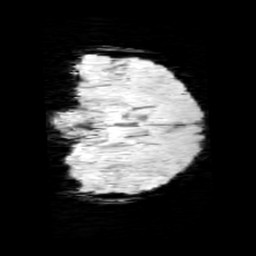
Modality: minIP
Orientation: coronal
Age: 10
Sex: female
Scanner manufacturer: siemens
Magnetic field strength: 3 T
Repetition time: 0.027 s
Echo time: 0.02 s